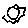
Label: sun